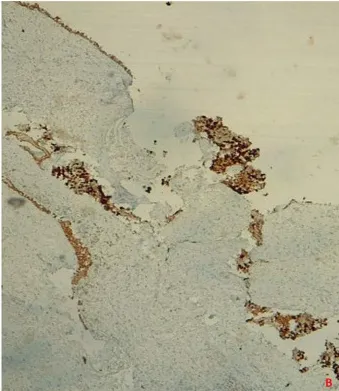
(A, B) Intraepithelial Paget's disease. GATA3 Immunohistochemical Staining is positive.
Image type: pathology (immunostaining)